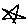
Label: star